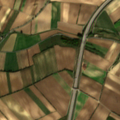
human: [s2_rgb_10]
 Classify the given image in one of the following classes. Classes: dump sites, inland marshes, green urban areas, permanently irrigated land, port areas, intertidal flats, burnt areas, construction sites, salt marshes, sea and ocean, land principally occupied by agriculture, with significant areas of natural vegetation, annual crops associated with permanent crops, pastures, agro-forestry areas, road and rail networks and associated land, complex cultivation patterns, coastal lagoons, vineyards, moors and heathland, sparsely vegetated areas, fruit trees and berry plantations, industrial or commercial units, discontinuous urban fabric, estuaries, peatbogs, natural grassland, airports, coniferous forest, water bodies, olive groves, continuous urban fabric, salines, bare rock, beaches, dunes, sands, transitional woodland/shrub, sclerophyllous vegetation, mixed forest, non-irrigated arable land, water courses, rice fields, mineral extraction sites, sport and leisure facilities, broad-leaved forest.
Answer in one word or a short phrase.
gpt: non-irrigated arable land, vineyards, complex cultivation patterns